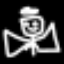
Label: angel